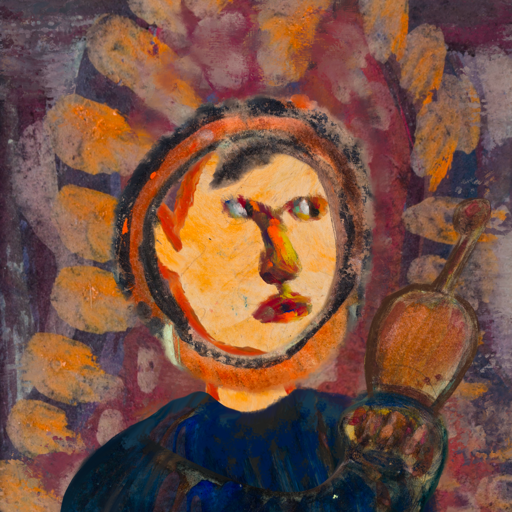
Background: Doll, Head And Neck Side: Experience, Face Side: An_Impression, Bust: Pipe, Hair Side: Childish, Head Accessory: Blank, Second Necklace: Blank, Necklace: Blank, Baby: Blank